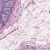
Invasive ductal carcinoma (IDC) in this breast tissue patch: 0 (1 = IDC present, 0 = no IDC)